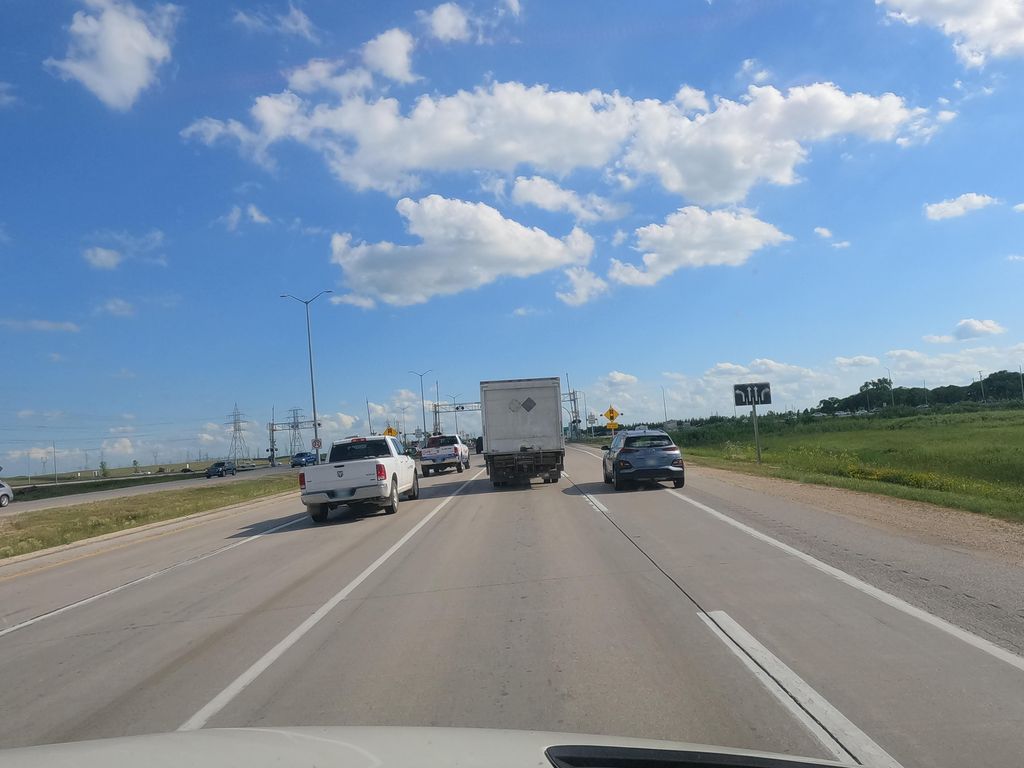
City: winnipeg